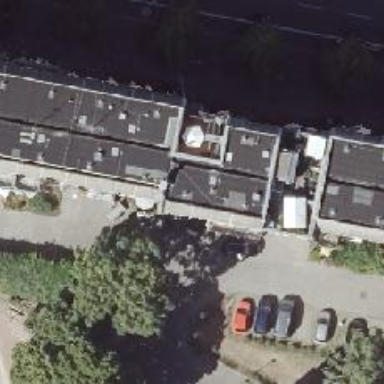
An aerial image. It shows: Shop that sells cars.